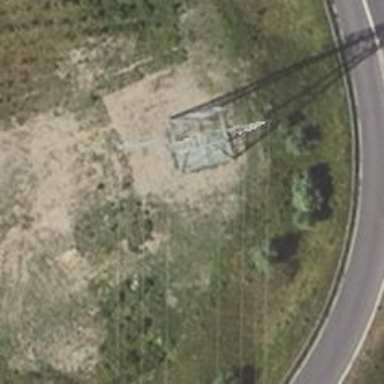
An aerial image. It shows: Power tower.